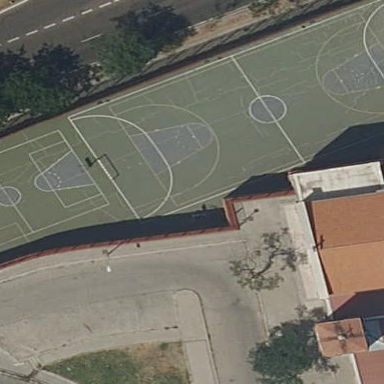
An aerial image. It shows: Basketball court in the leisure land pitch.